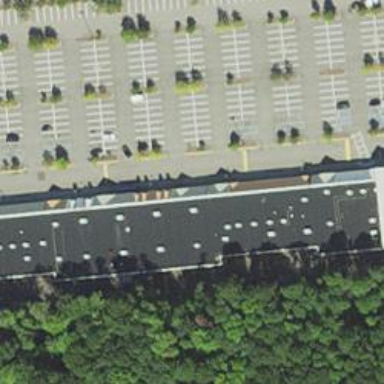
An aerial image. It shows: Commercial building.